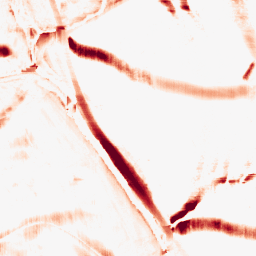
Category: morphological
Decomposition family: morphological_rect
Decomposition parameters: operation: opening
width: 20
height: 20
Upsampling method: sinc_hamming
Upsampling parameters: scale: 8
kernel_size: 16
Upsampling scale: 8